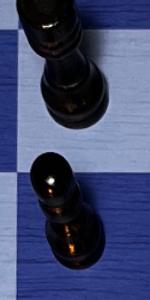
Label: Pawn_Black